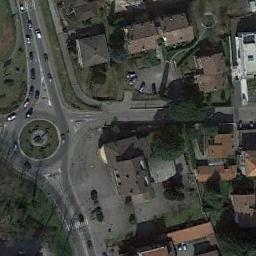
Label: roundabout